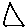
Label: triangle